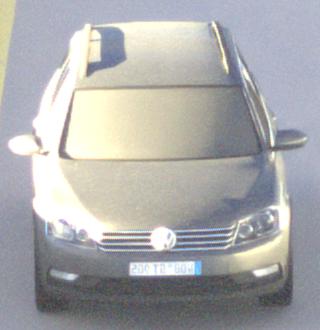
Make: VW
Model: Passat Alltrack 1.8 TSI
Detailed model: Passat (B7) Alltrack
Model produced from: 2012/03
Model produced until: 2013/06
Doors: 5
Color: gray
Road condition: dry road
Daytime: sunrise or sunset
Contrast: high contrast